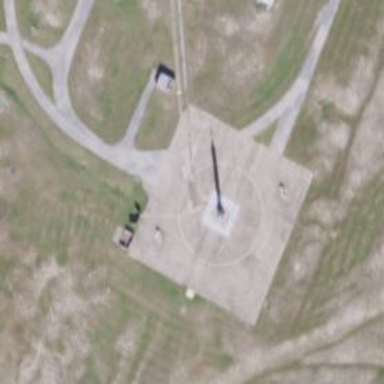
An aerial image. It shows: Historic rocket.